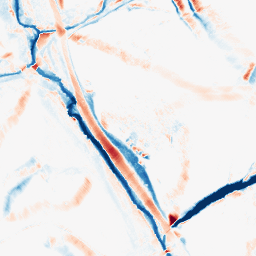
Category: morphological
Decomposition family: morphological_diamond
Decomposition parameters: operation: average
radius: 10
Upsampling method: bspline
Upsampling parameters: scale: 4
Upsampling scale: 4